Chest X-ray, PA view. Patient: 48 years old, sex M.
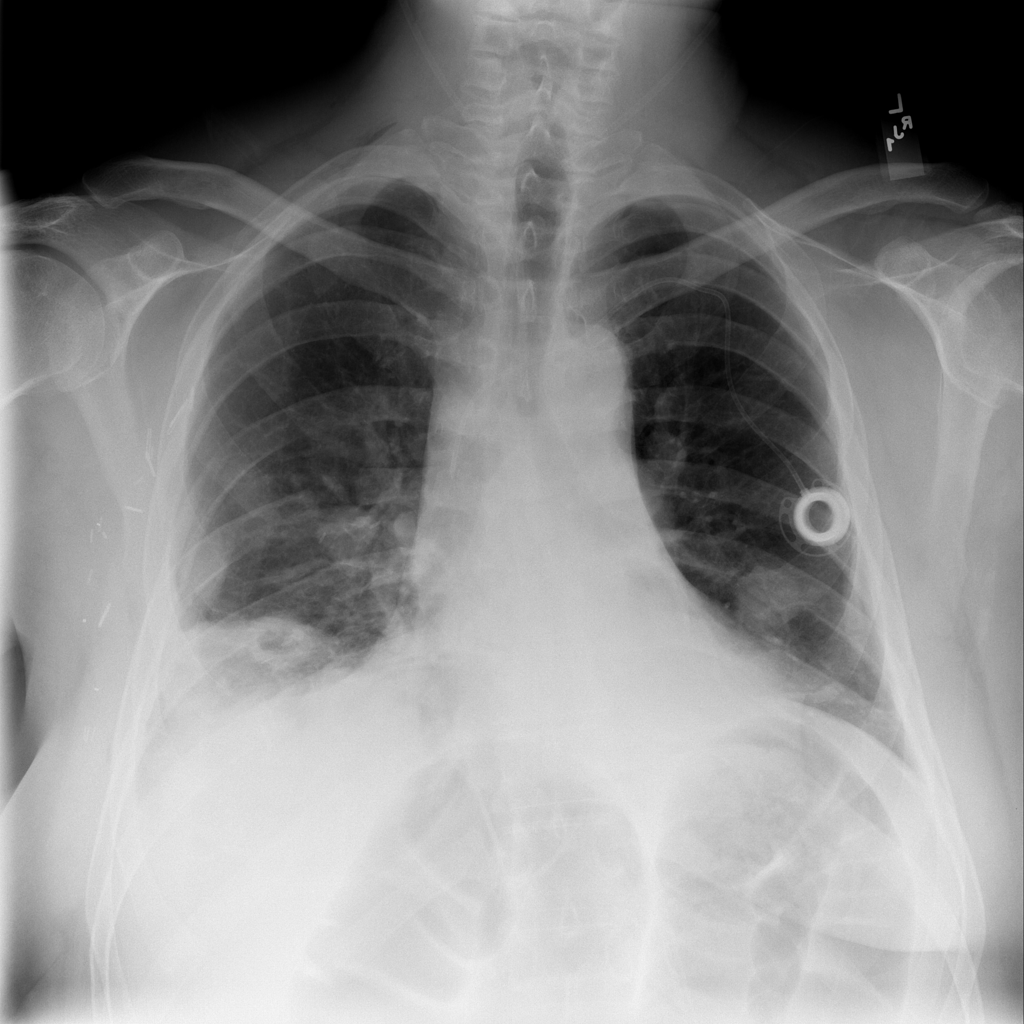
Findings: Consolidation, Nodule